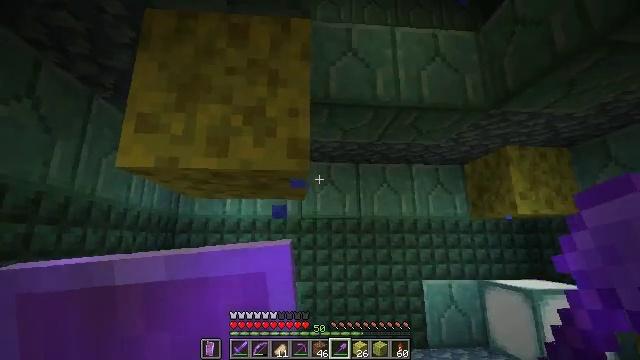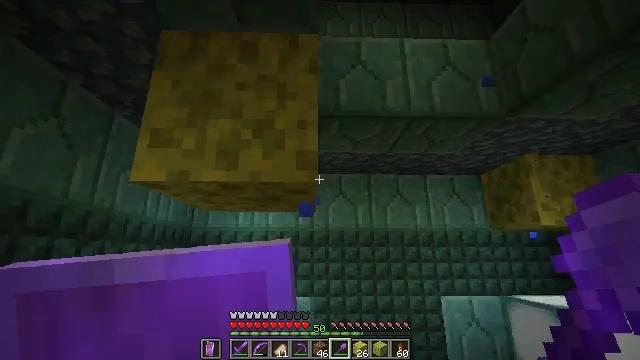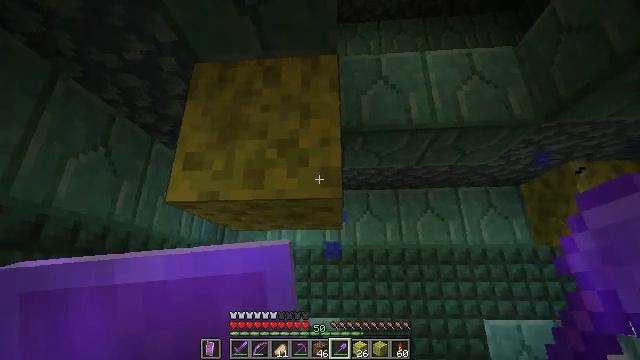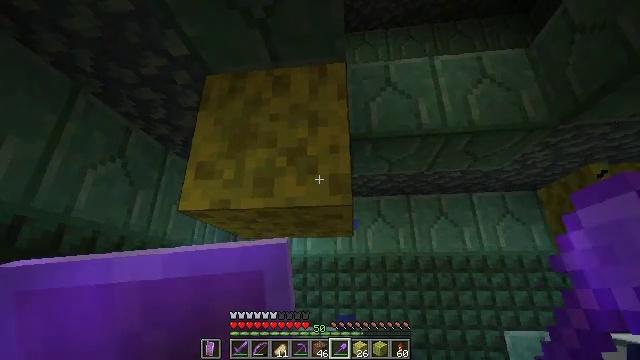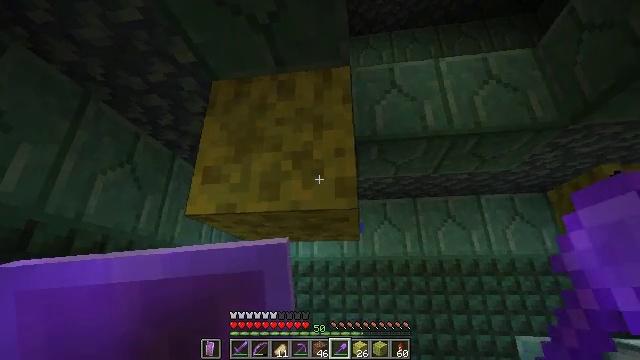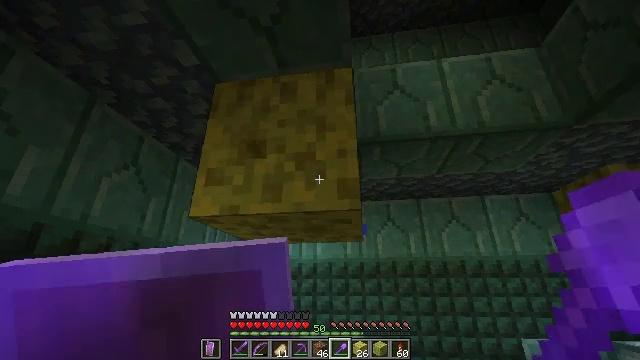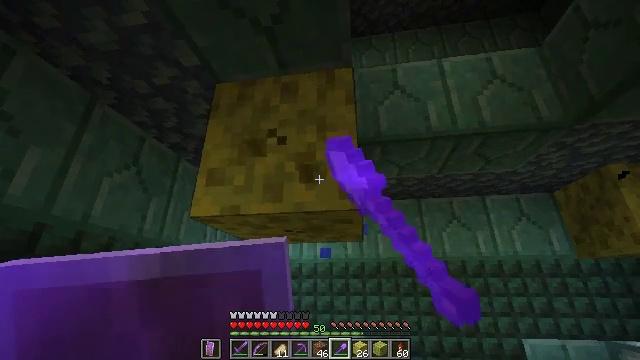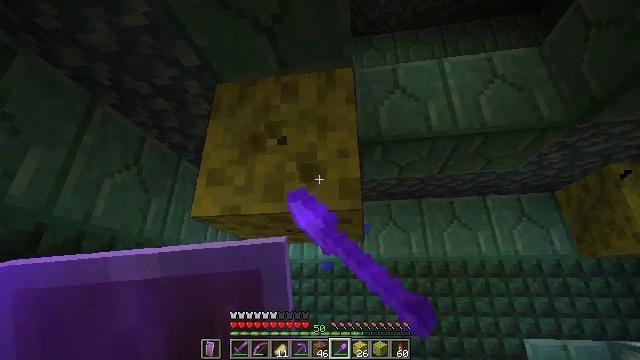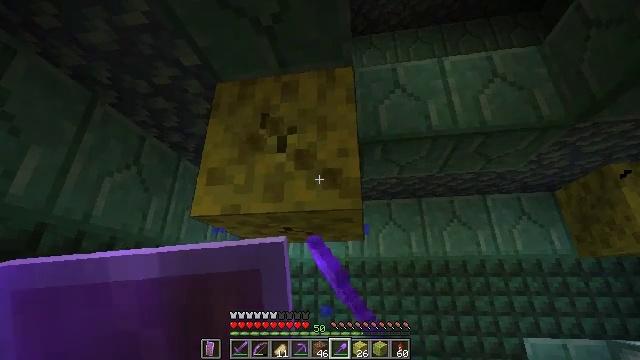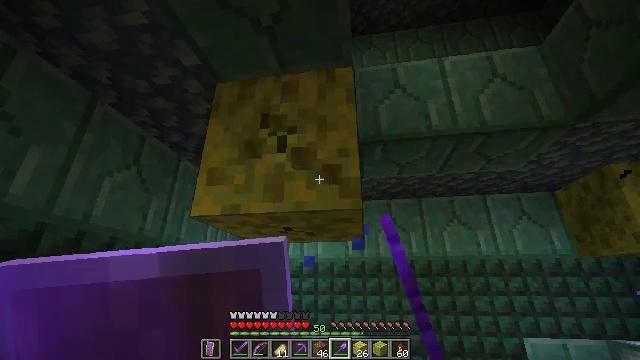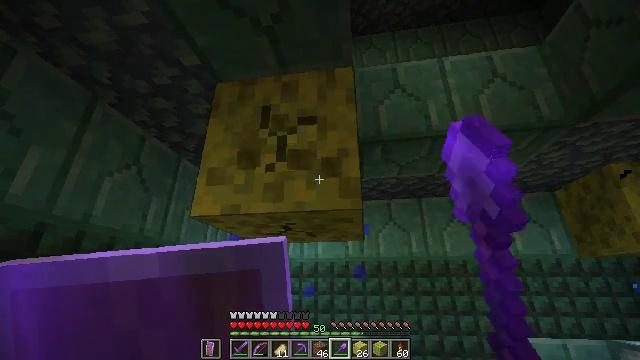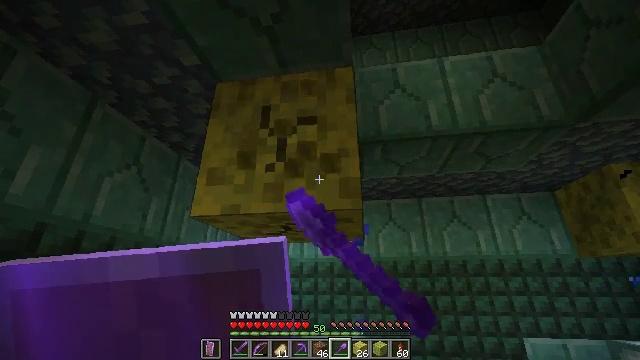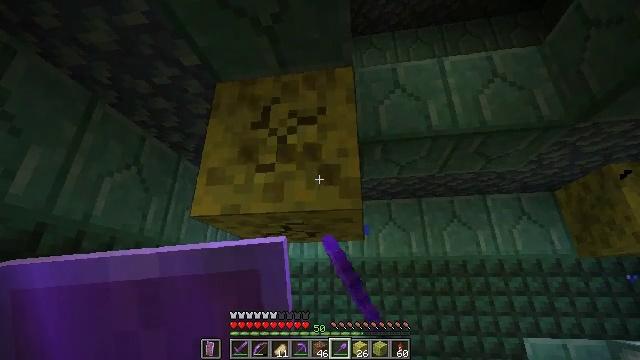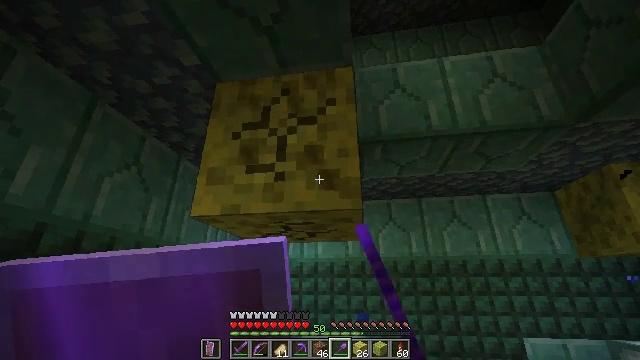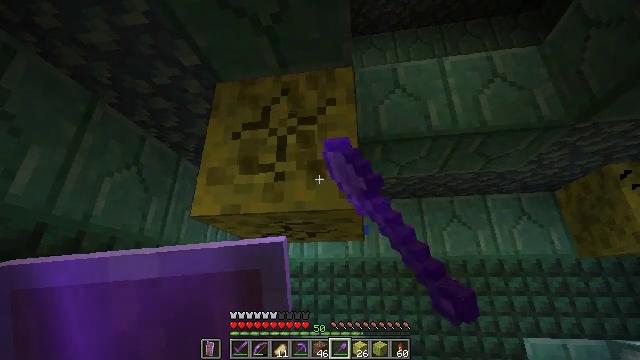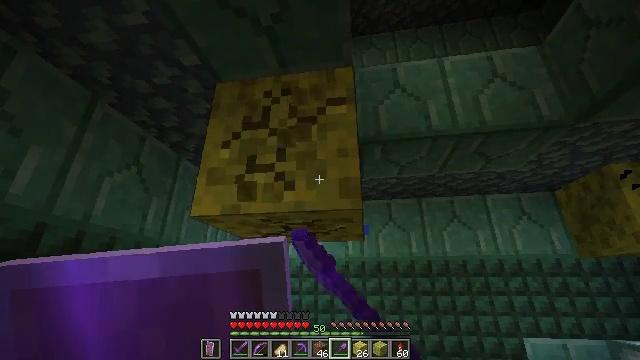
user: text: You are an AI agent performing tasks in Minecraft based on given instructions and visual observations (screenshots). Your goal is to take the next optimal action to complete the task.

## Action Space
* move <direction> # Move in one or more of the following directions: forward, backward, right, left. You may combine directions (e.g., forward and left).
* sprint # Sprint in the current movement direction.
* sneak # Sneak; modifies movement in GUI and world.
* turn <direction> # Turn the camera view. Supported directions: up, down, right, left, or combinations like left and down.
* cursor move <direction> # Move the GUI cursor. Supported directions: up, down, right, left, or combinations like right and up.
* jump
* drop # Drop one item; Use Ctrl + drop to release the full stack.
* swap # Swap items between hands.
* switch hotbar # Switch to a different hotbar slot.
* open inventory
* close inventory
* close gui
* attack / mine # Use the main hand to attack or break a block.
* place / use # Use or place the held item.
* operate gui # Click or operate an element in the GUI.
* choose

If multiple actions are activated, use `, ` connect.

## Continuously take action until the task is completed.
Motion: motion action
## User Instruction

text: Break the wet sponge block.
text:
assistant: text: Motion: turn left and up
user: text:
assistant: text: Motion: turn left and up
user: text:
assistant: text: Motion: turn left and up
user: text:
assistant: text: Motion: turn left
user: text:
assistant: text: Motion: attack / mine
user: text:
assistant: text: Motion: attack / mine
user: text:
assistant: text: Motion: attack / mine
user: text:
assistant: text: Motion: attack / mine
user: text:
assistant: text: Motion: attack / mine
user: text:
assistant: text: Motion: attack / mine
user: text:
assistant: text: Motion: attack / mine
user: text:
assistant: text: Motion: attack / mine
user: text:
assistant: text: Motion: attack / mine
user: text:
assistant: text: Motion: attack / mine
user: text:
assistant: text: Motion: attack / mine
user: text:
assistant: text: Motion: attack / mine
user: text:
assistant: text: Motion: attack / mine
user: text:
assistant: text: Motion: attack / mine
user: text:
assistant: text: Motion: attack / mine
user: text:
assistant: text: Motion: attack / mine
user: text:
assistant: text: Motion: attack / mine
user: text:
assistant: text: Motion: attack / mine
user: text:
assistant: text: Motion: attack / mine
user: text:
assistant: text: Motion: attack / mine
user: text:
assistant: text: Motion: attack / mine
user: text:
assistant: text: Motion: attack / mine
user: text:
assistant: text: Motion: no_op
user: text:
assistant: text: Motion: move forward
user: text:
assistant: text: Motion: move forward
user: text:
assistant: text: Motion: move forward